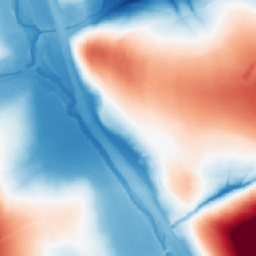
Category: morphological
Decomposition family: morphological
Decomposition parameters: operation: average
size: 100
Upsampling method: nearest
Upsampling parameters: scale: 4
Upsampling scale: 4